Question: I've following row column data.

How can I model this into Neo4J?
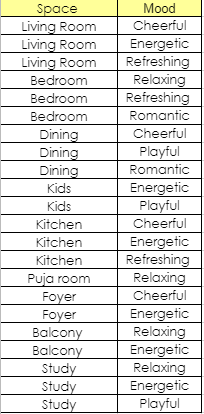
Answer: Whilst I agree with @kayess that the question is very broad - from a 'guidelines' point of view - Neo4j does provide some information regarding going from RDBMS to Neo4j - <URL>
The basic gist from your columns is two types of 'Node' - 'Space' and 'Mood' with a 'Relationship' of your choosing - maybe something like 'HAS_MOOD' so you have something like:
'(:Space {Name: 'Living Room'})-[:HAS_MOOD]->(:Mood {Name: 'Cheerful'})'